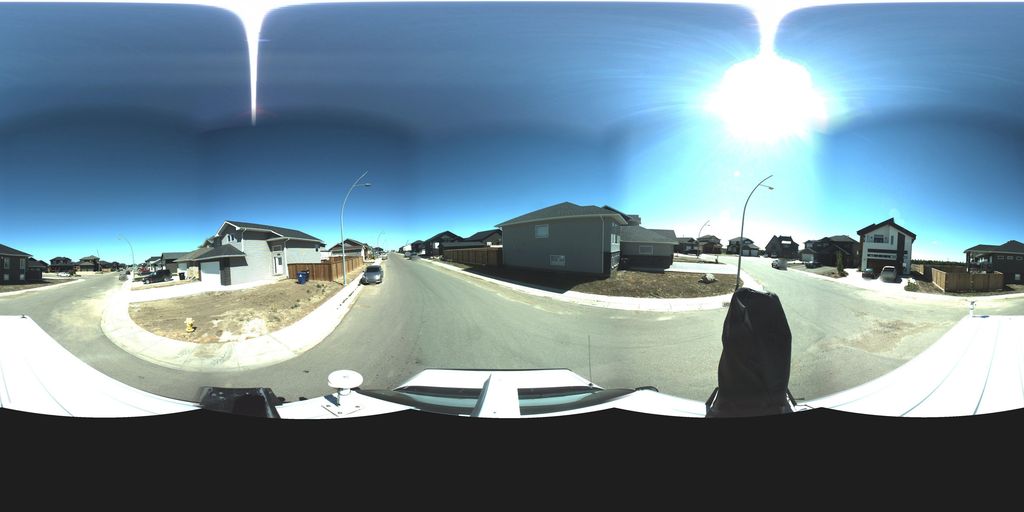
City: saskatoon